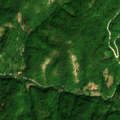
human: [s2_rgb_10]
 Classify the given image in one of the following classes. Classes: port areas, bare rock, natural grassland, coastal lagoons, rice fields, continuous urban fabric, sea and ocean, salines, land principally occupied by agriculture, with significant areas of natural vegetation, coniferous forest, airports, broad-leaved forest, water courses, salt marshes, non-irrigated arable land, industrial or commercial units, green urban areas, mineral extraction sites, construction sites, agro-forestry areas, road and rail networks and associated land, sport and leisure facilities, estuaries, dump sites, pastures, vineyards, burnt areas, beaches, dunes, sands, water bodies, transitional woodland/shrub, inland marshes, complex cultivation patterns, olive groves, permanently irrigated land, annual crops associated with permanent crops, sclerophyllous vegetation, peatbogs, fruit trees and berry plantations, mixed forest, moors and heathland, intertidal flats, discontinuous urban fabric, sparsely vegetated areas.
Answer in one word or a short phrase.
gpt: land principally occupied by agriculture, with significant areas of natural vegetation, broad-leaved forest